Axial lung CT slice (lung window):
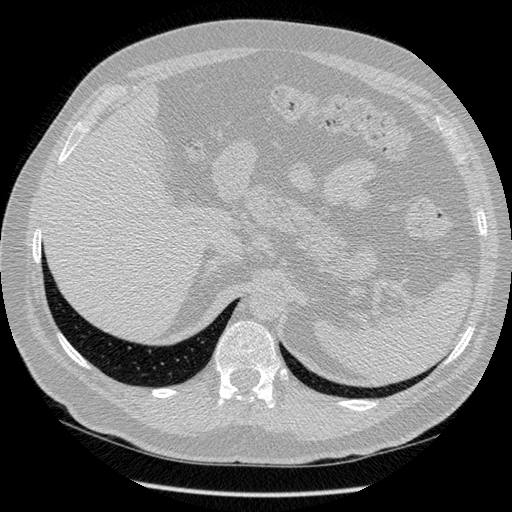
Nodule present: no